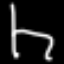
Label: chair